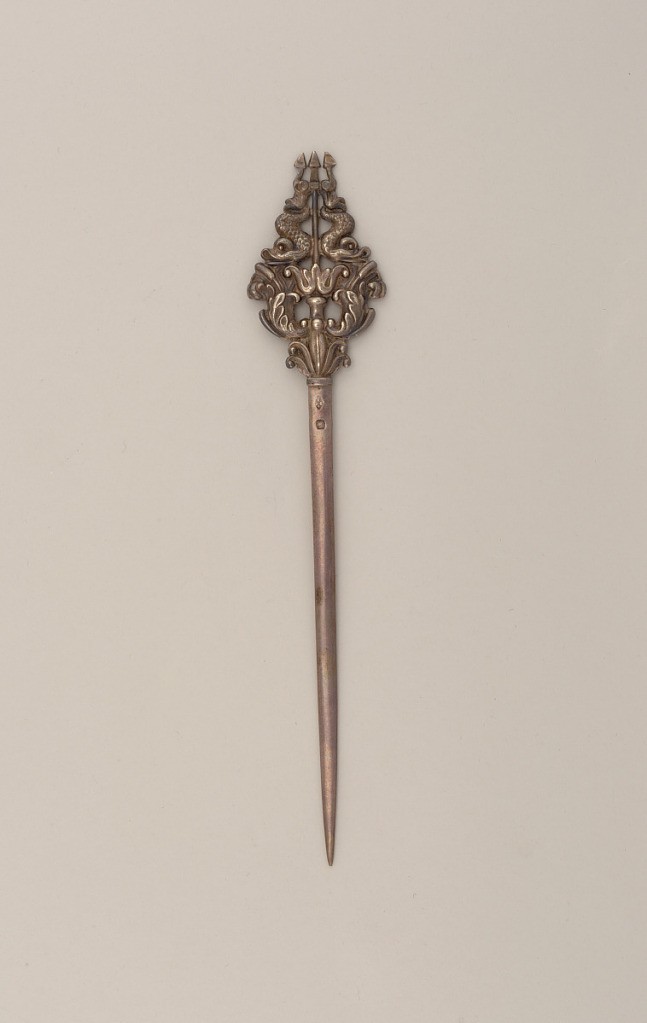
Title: Seafood Skewer with Dolphin and Trident Finial
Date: late 19th century
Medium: silver
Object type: skewer
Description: Tapering pointing blade or pin; cast terminal embossed with cat-tail topped acanthus fronds below a pair of opposing dolphins centering a trident.